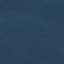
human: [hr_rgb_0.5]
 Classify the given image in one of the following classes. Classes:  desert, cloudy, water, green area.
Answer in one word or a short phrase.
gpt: water